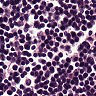
Metastatic tissue present: no